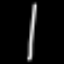
Label: line